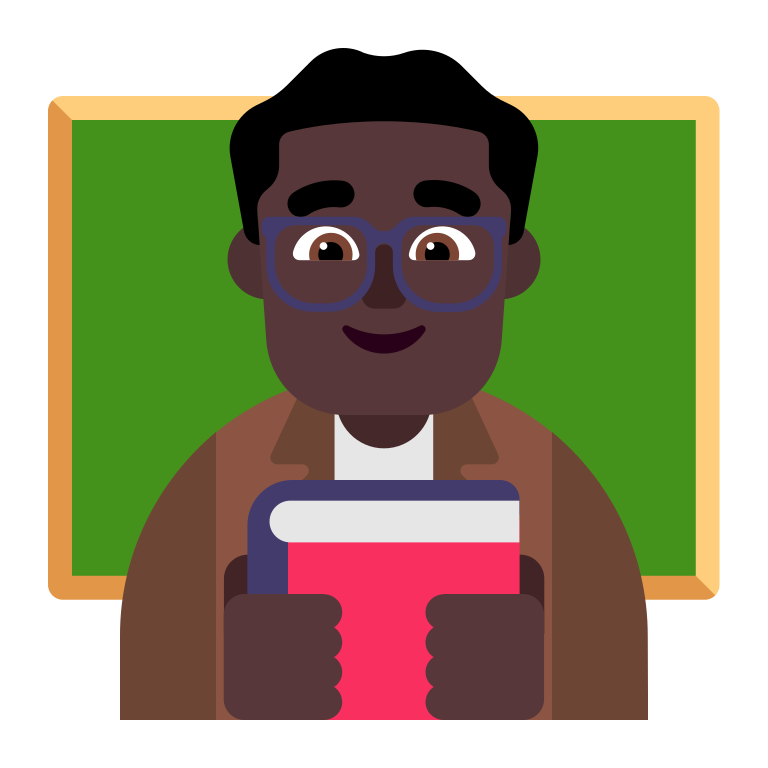
man teacher flat dark